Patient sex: F
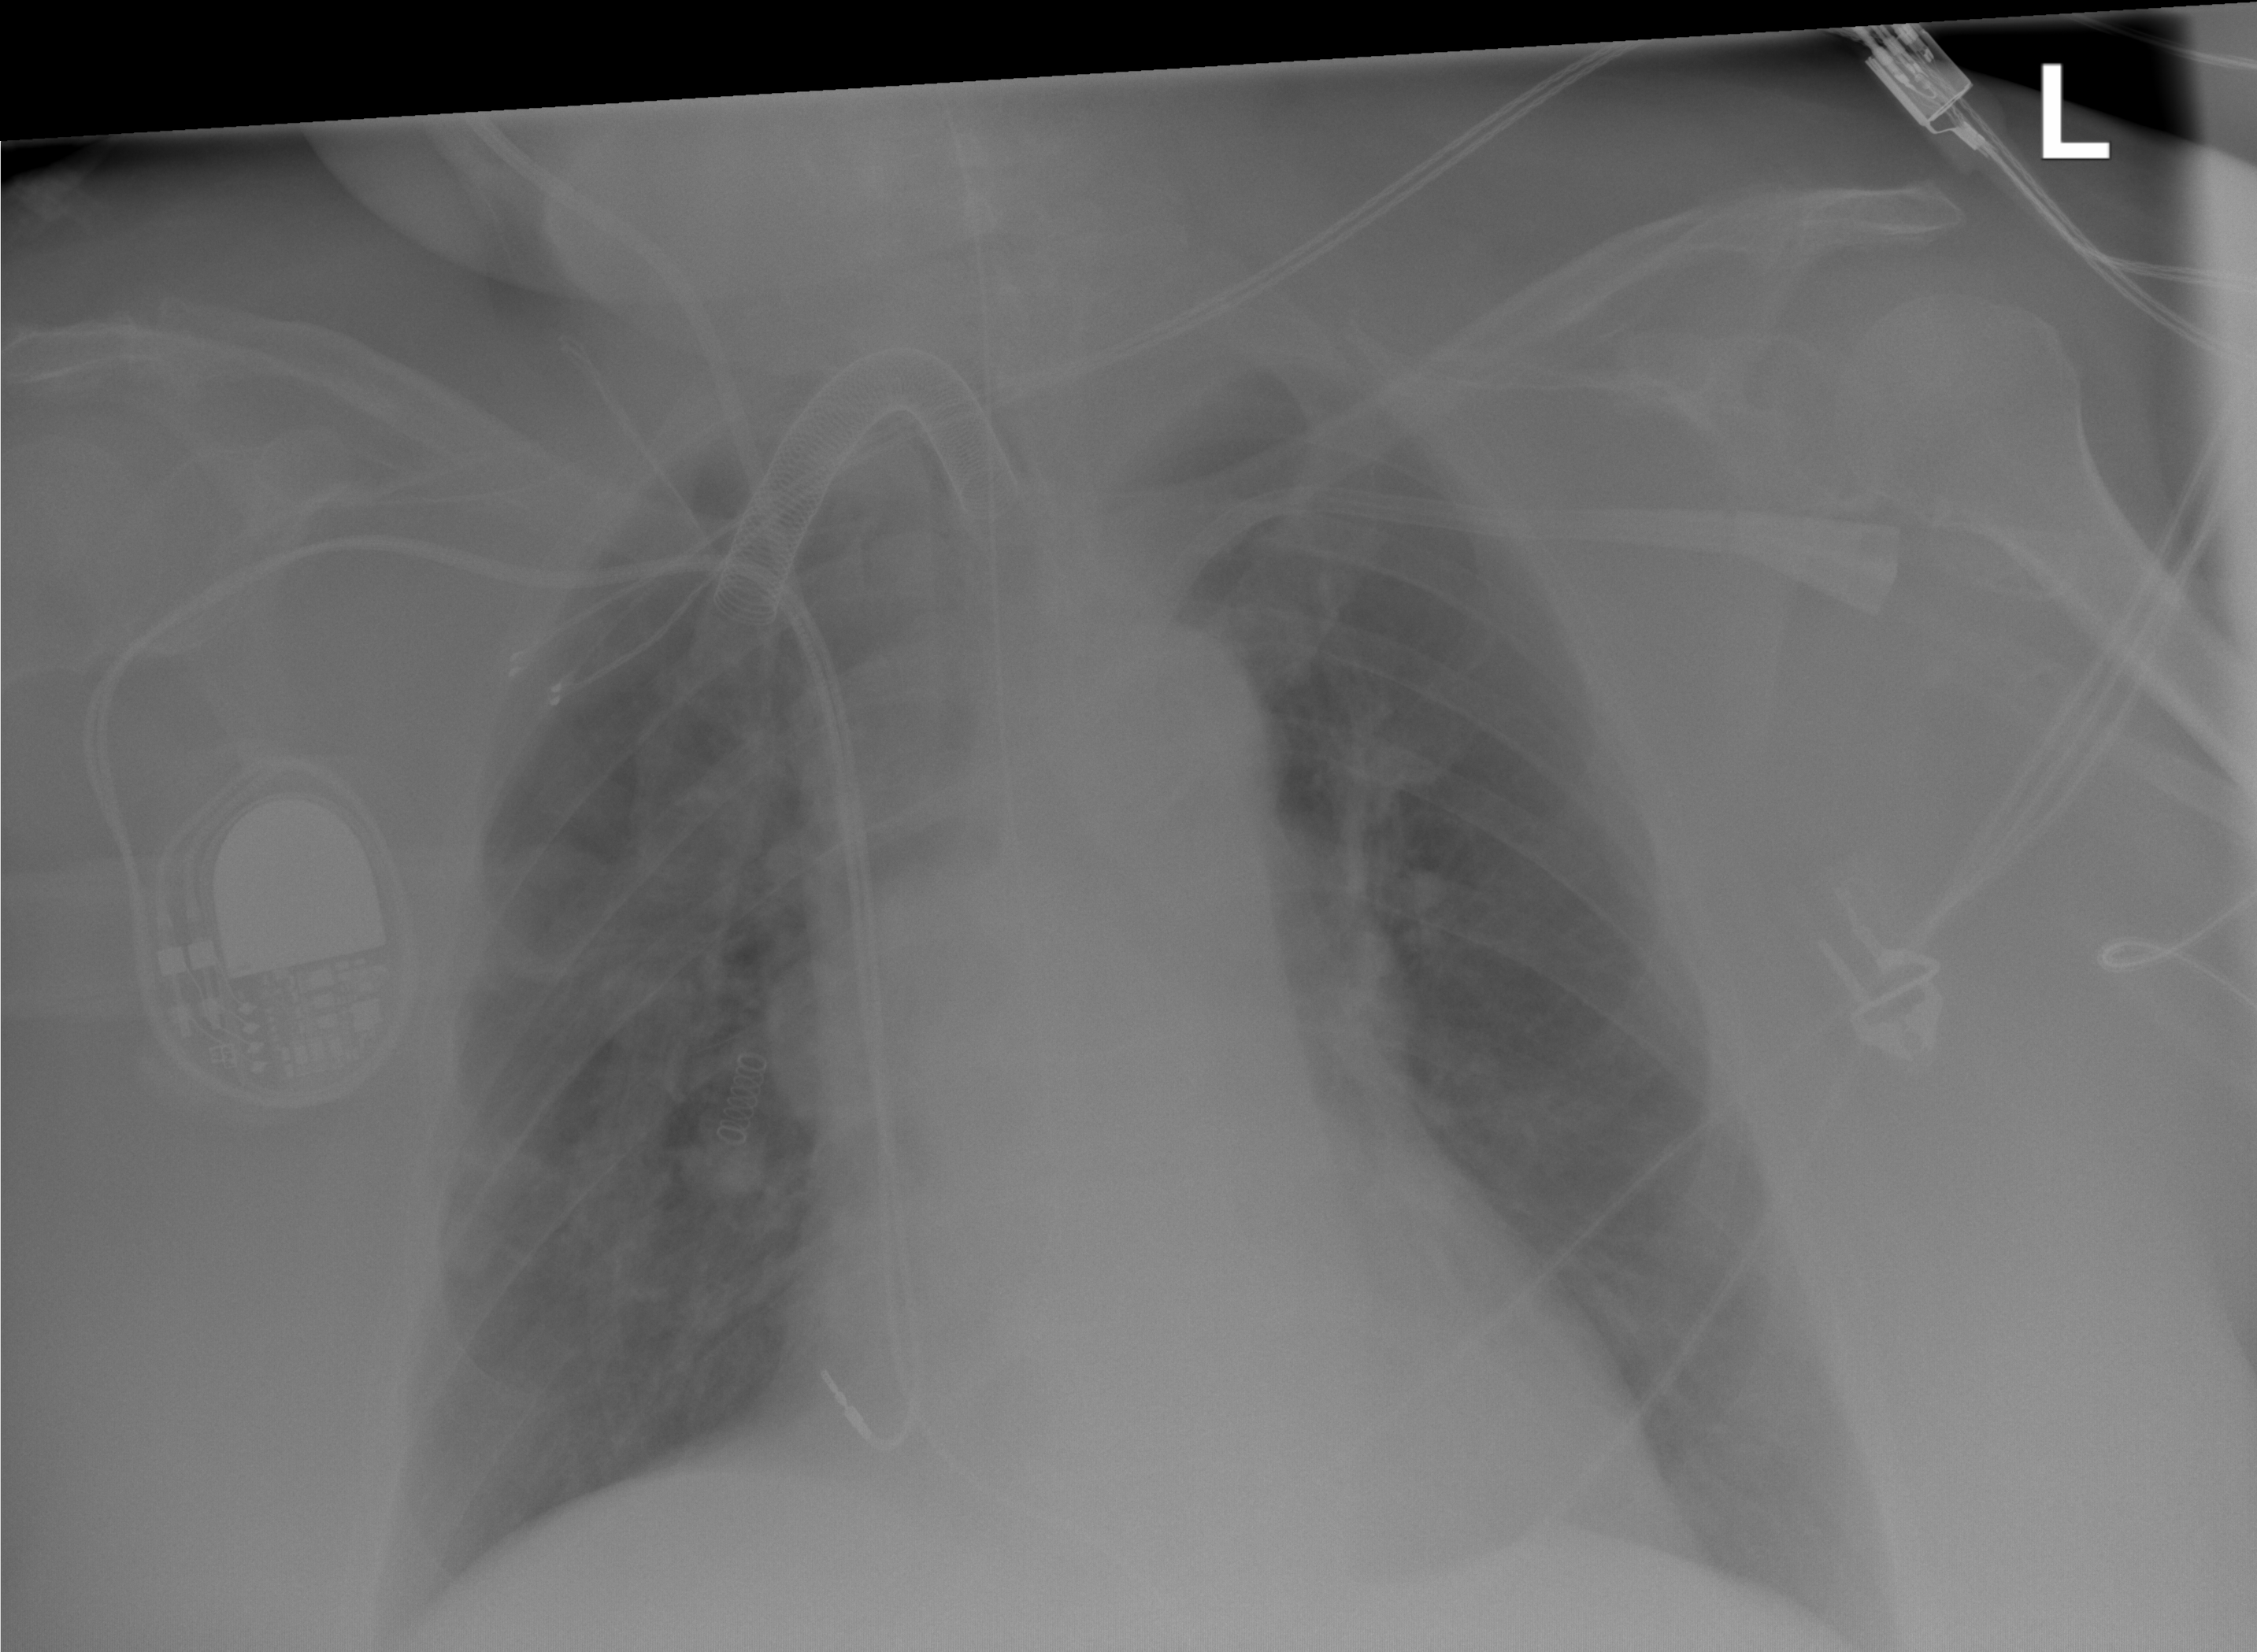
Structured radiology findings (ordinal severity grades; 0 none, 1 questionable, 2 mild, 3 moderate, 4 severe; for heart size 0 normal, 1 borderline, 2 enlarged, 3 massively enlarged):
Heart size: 0
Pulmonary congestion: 1
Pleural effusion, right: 0
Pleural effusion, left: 0
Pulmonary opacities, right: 0
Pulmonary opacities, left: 0
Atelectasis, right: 0
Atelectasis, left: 0